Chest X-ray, PA view. Patient: 30 years old, sex F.
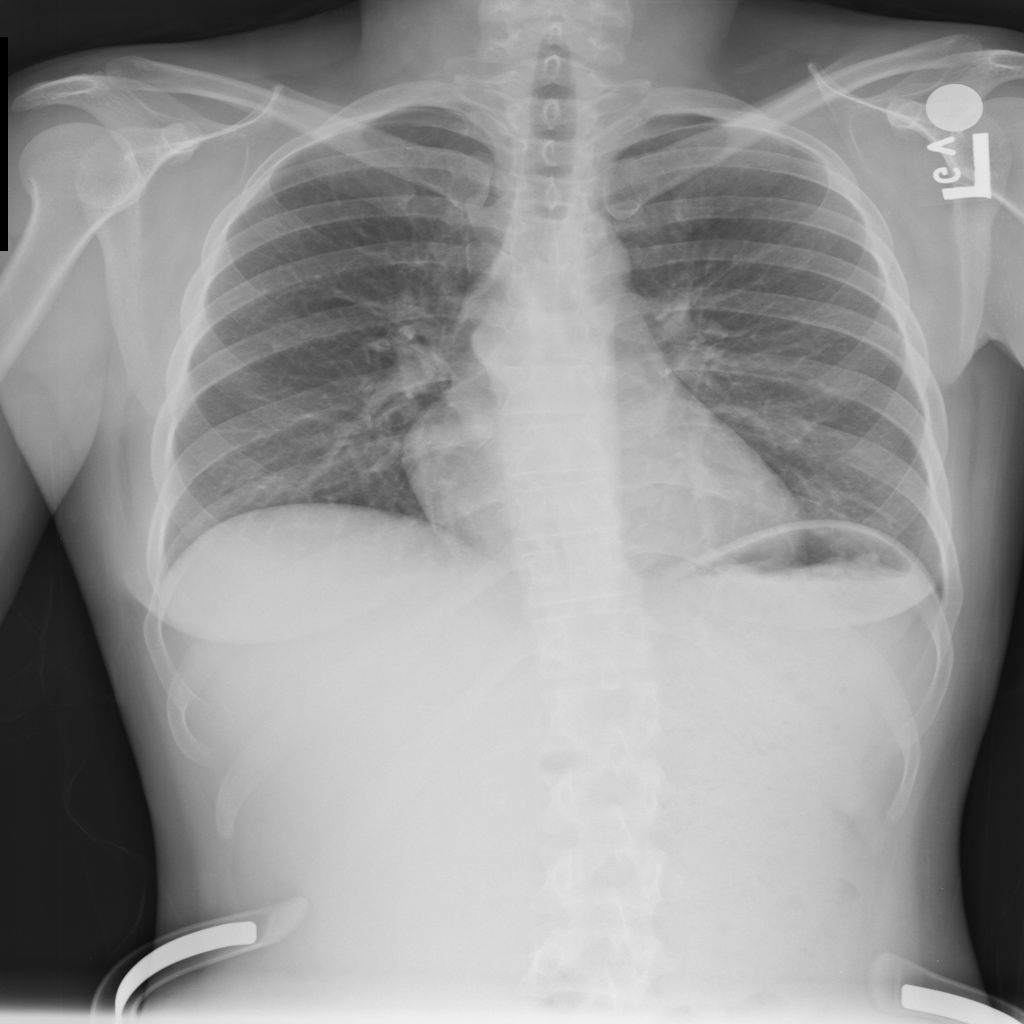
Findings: No Finding